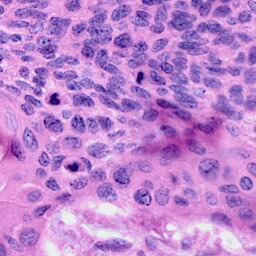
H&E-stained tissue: Cervix